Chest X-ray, AP view. Patient: 74 years old, sex F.
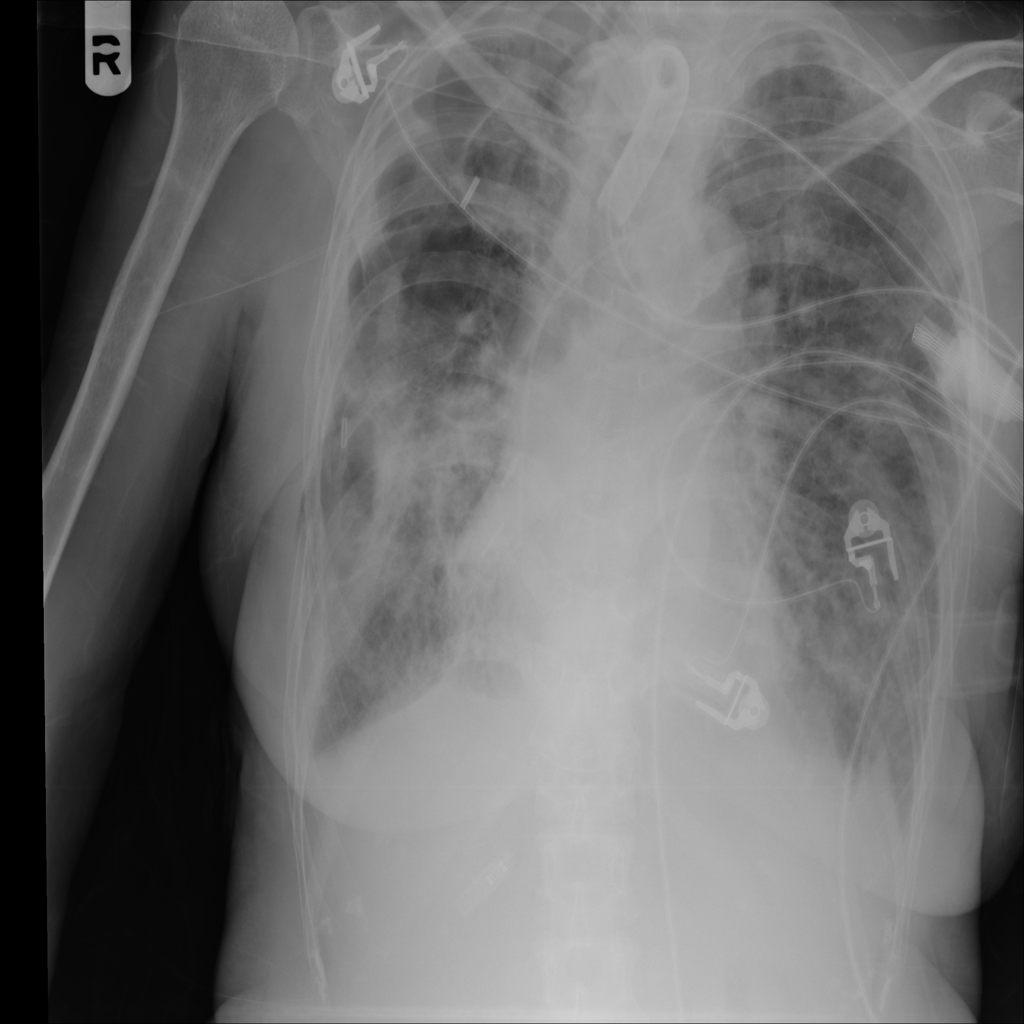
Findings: Consolidation, Infiltration, Nodule